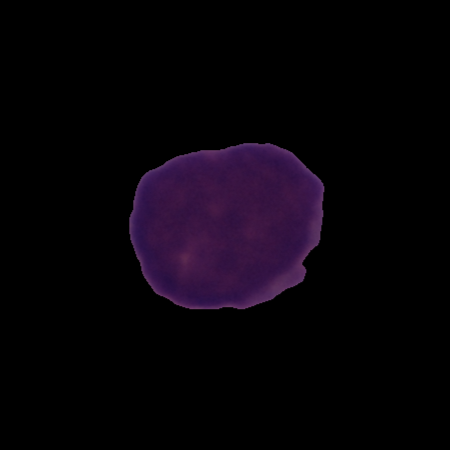
Label: cancer